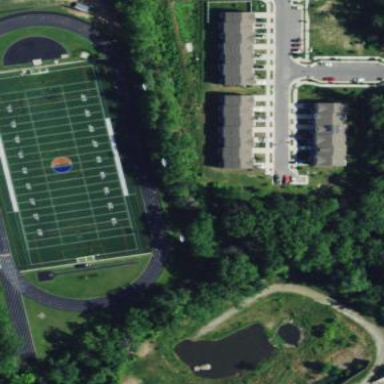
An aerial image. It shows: American football and lacrosse pitch.